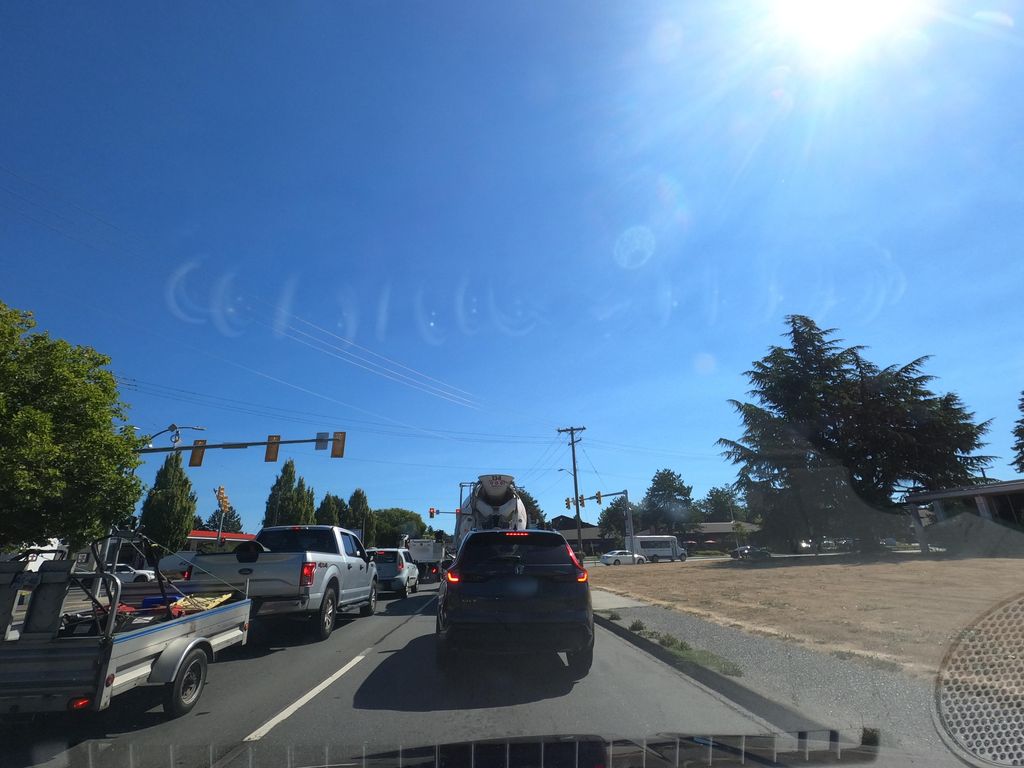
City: victoria